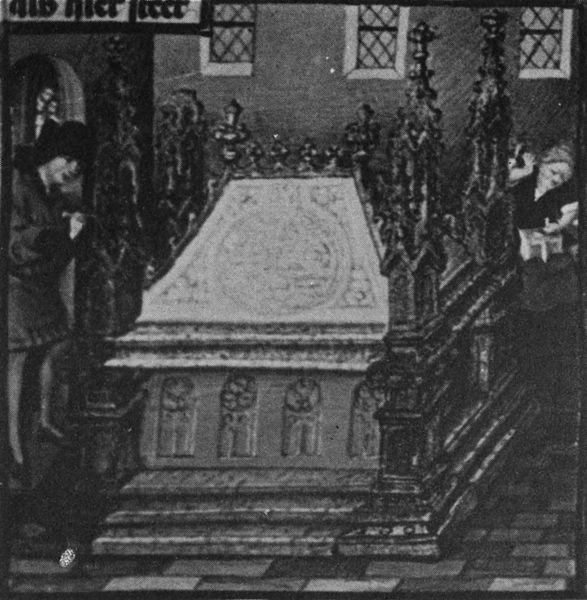
Titel: Niederländische Historienbibel, Utrecht
Institution: Wien, Österreichische Nationalbibliothek
Schlagwörter: gemälde, mann, weiß, ausschnitt, fenster, frau, grau, hut, hüte, kleid, kopfbedeckungen, marmor, schwarz, haus, leute, rock, mütze, mützen, sockel, stein, tod, innenraum, gitter, kirche, boden, gold, mantel, gotik, arbeit, turm, kopfbedeckung, schrift, bogen, schuhe, papst, weib, detail, stufen, steinmetz, model, tor, dom, denkmal, künstler, schwarzweiß, schnörkel, beerdigung, begräbnis, gruft, sarg, rosette, grab, hammer, mittelalter, gebote, altdeutsch, grabmal, bildhauer, goldschmied, fialen, sarkophag, krabben, köln, ausstattung, fiale, grablege, meissel, aufbahrung, sankt, heilige drei könige, bundeslade, brag, fialturm, cathedral, schlechte aufnahme, fialtürmchen